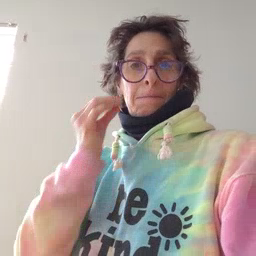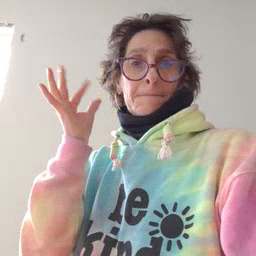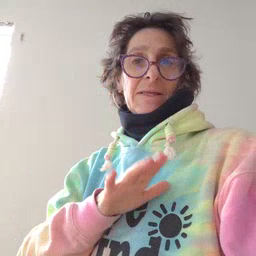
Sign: bee